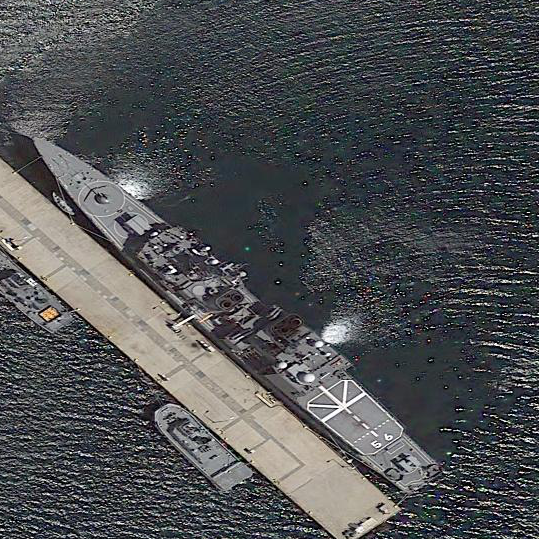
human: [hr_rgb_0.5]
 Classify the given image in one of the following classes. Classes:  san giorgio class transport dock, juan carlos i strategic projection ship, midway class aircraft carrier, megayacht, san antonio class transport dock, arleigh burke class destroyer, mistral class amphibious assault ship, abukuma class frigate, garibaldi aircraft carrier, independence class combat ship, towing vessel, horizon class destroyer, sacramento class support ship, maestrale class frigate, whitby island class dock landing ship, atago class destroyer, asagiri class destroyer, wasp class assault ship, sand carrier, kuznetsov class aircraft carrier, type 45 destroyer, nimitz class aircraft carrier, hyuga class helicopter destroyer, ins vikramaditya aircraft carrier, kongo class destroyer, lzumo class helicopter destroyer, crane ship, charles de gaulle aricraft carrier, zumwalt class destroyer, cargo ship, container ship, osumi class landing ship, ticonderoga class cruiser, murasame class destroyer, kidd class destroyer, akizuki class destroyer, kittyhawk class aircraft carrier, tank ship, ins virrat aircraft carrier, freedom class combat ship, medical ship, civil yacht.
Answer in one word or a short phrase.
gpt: Asagiri class destroyer